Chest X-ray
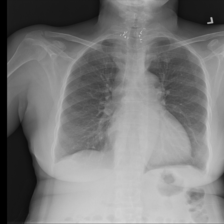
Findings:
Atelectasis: negative
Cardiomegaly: positive
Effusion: negative
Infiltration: negative
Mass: positive
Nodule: negative
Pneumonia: negative
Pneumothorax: negative
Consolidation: negative
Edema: negative
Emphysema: negative
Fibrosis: negative
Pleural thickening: negative
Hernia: negative